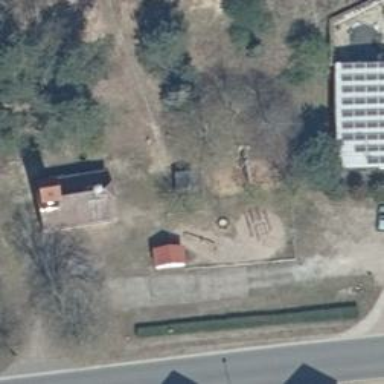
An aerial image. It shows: Playground area for leisure activities on the land.